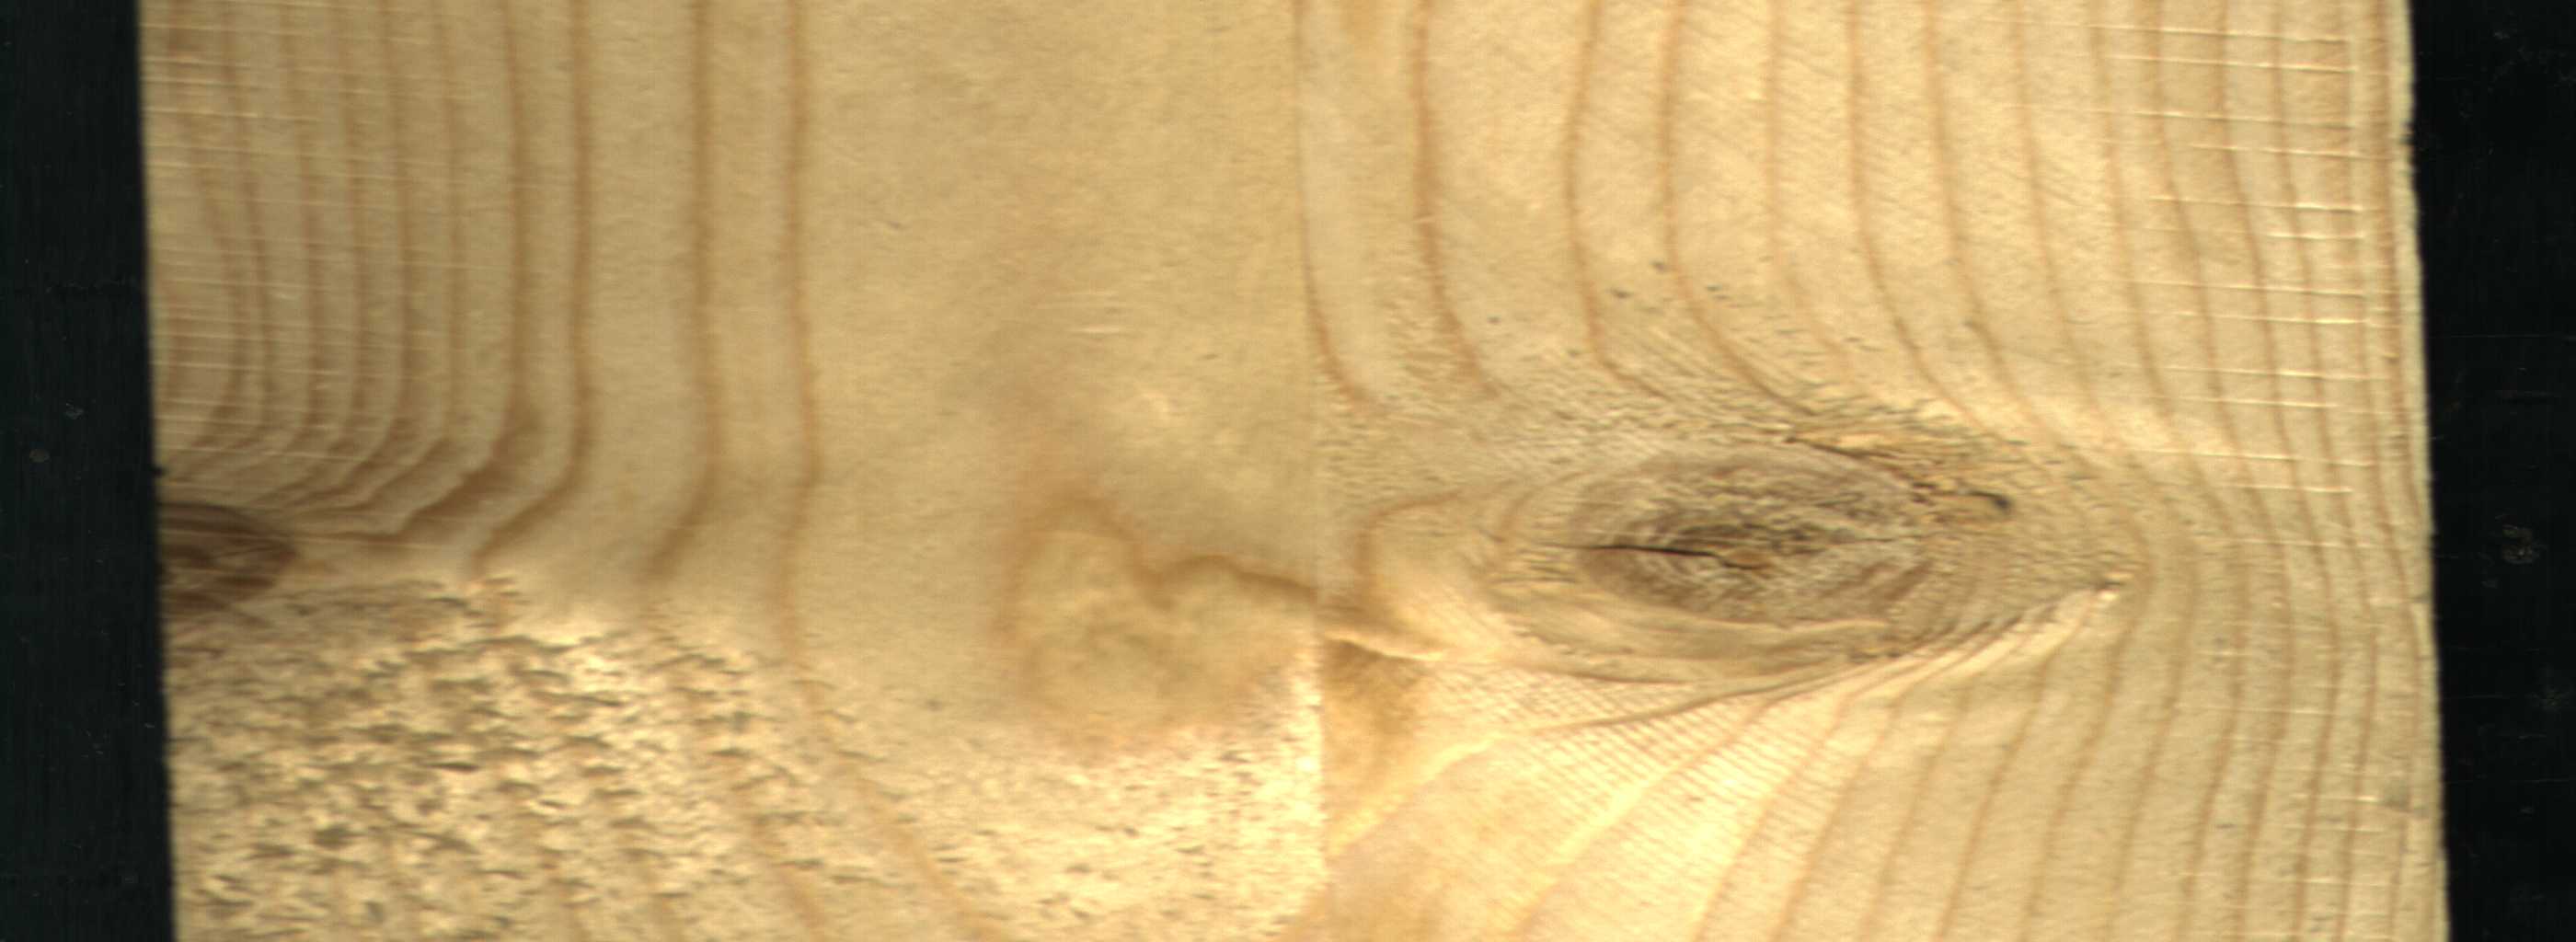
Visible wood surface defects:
knot_with_crack
Live_Knot